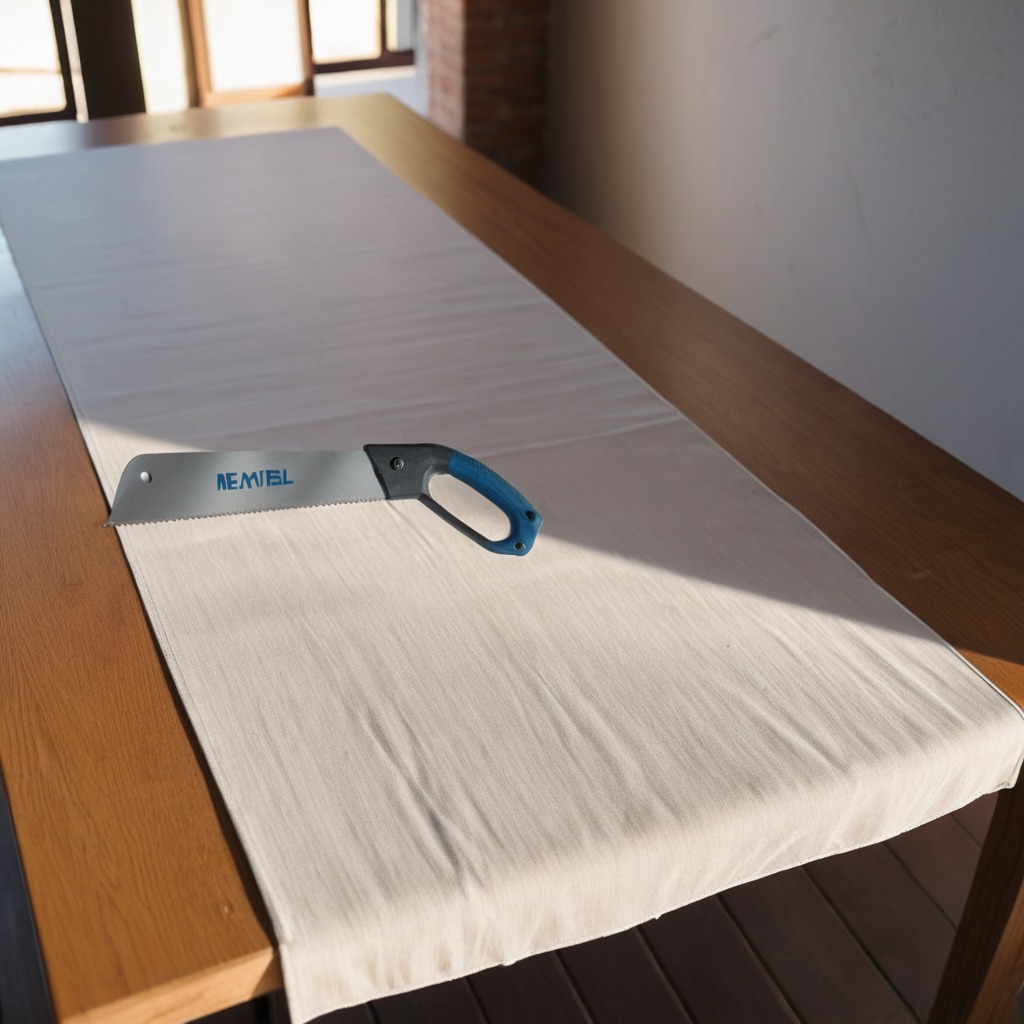
A handheld metal saw lies on a clean wooden table in an outdoor workshop during daytime bright natural light soft shadows worn but beneath the cloth.